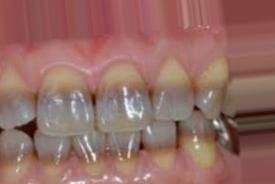
Condition: Tooth Discoloration